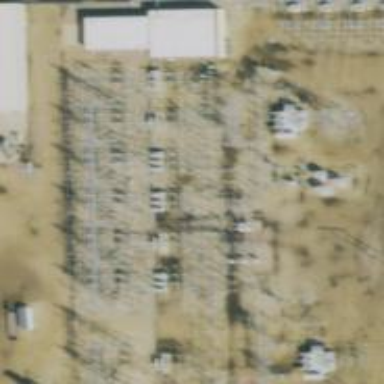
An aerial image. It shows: Switch for power supply.